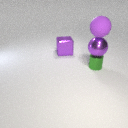
small green metal cylinder to the right of large purple metal cube